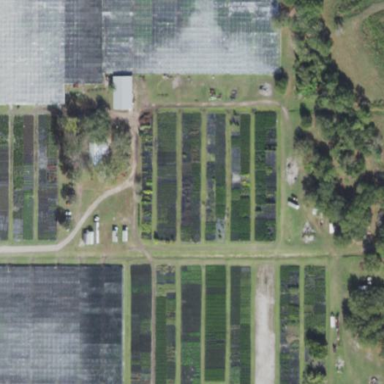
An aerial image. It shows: Plant nursery specializing in trees.